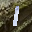
Label: 1